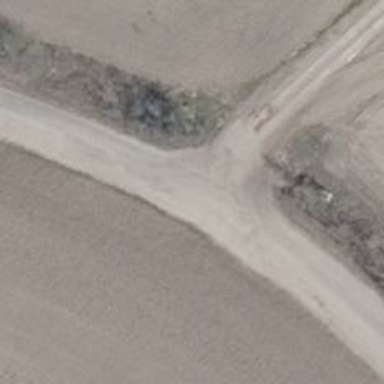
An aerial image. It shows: Unclassified road.